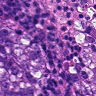
Metastatic tissue present: yes